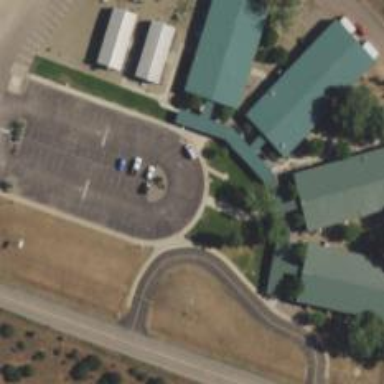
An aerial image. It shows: School.